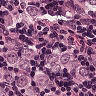
Metastatic tissue present: yes